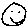
Label: smiley face